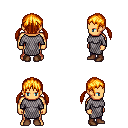
a pixel art fantasy rpg character, male body template, human, tanned skin, chain mail, magenta pants, light blonde twin-tailed hairstyle, brown shoes, four views (front, back, left, right), 2x2 character sprite sheet, small pixel art, hard edges, no anti-aliasing